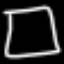
Label: square